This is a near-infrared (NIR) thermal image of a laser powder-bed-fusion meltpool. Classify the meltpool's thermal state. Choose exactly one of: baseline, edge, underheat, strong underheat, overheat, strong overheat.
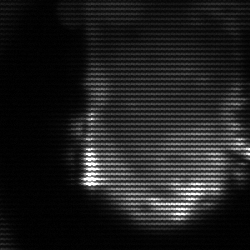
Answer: baseline